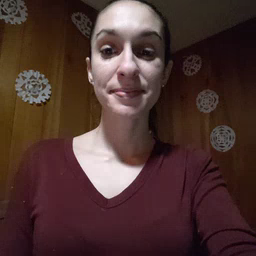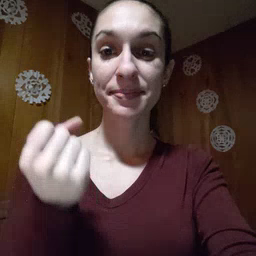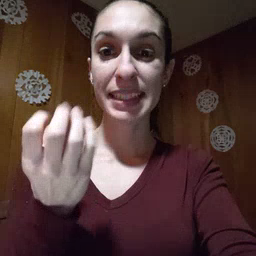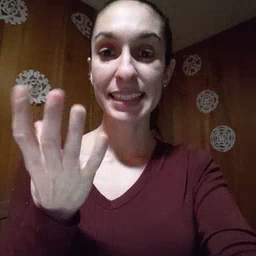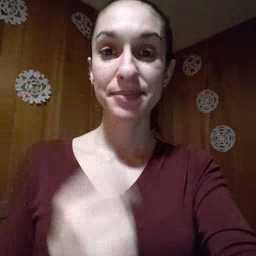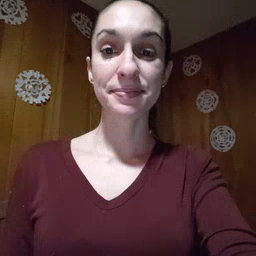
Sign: many